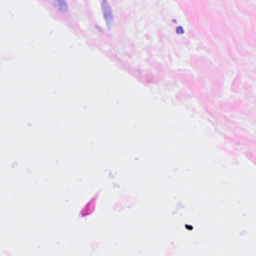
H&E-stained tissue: Breast